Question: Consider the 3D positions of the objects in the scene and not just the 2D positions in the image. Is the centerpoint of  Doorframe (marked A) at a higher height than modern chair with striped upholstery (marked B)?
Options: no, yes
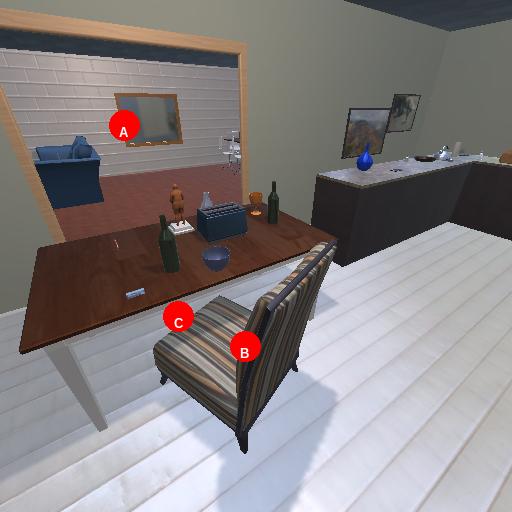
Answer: no